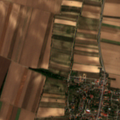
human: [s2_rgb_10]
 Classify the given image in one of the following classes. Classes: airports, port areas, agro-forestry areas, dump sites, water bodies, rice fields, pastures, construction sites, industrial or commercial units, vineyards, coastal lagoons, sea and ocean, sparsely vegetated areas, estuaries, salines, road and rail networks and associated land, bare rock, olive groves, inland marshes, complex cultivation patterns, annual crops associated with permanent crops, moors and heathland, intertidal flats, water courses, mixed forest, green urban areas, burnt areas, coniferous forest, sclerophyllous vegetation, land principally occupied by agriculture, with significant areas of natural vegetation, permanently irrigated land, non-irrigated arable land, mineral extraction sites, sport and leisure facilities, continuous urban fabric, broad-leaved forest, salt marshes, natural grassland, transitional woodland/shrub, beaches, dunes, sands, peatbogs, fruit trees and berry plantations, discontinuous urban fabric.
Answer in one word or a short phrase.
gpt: discontinuous urban fabric, non-irrigated arable land, vineyards